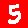
Digit: 5